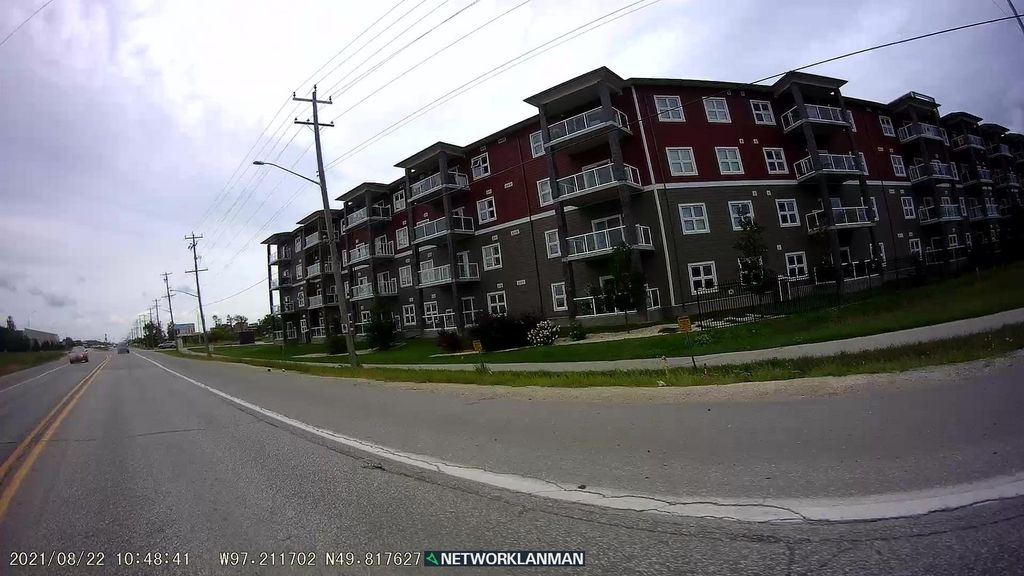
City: winnipeg